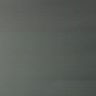
Metastatic tissue present: no